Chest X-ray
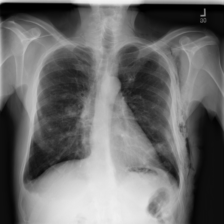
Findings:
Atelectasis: positive
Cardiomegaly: negative
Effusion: positive
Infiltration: negative
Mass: positive
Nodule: negative
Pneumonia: negative
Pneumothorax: negative
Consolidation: negative
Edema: negative
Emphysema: positive
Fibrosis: negative
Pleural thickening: positive
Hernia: negative